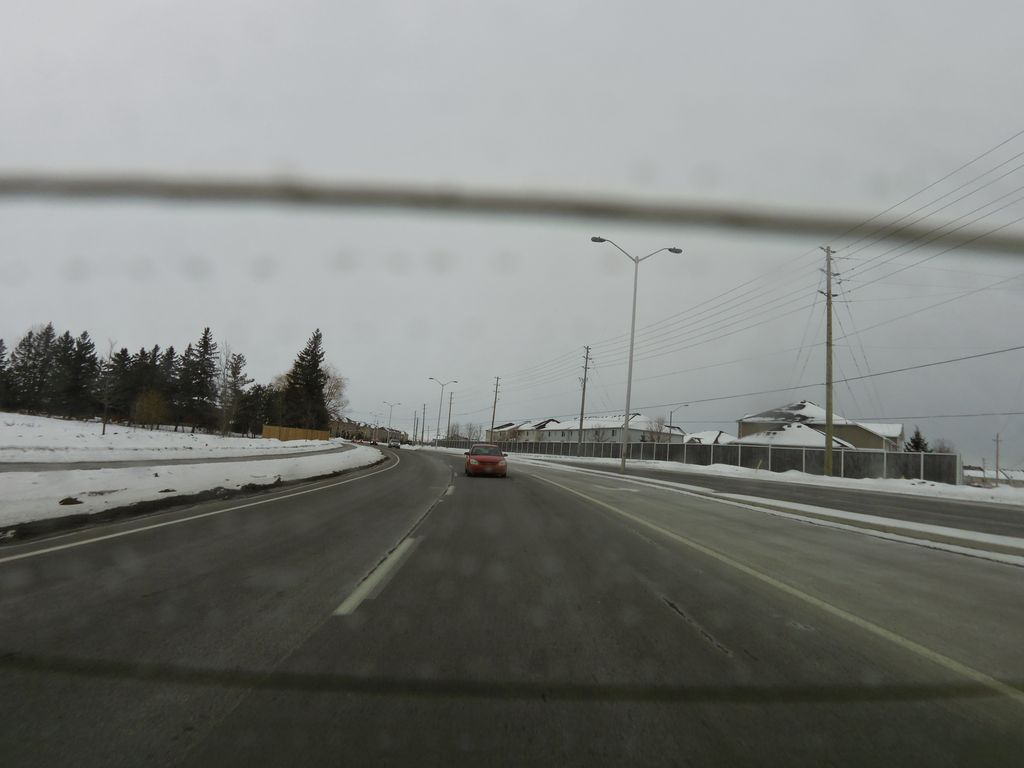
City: ottawa-gatineau